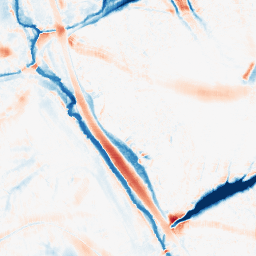
Category: morphological
Decomposition family: morphological_ellipse
Decomposition parameters: operation: average
width: 30
height: 30
Upsampling method: sinc_hamming
Upsampling parameters: scale: 4
kernel_size: 16
Upsampling scale: 4